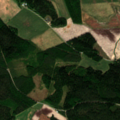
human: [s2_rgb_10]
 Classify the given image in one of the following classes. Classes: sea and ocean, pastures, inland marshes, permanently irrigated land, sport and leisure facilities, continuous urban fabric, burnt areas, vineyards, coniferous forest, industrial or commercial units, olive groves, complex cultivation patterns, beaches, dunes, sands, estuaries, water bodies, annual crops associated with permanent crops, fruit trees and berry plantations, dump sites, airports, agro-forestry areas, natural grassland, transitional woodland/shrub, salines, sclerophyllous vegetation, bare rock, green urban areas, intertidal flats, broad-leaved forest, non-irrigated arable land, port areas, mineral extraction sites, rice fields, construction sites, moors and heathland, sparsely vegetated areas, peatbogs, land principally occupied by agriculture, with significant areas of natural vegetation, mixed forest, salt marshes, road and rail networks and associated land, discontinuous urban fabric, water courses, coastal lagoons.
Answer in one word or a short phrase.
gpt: non-irrigated arable land, coniferous forest, mixed forest